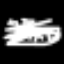
Label: palm tree